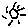
Label: sun